Question: I have a tableview which each row has 4 images. I have implemented a share option which will allow the user to select multiple images. How can I add an overlay or some kind of visual effect to show that the image is selected?

I would like to add some overlay to display that an image is selected, but How would this be done without adding a new set of subview for each thumbnail? And once that is done, how would the selection of the new views be linked back to the images behind them so that they can be added to an array?
Or is there an easier way to do this?
Thanks
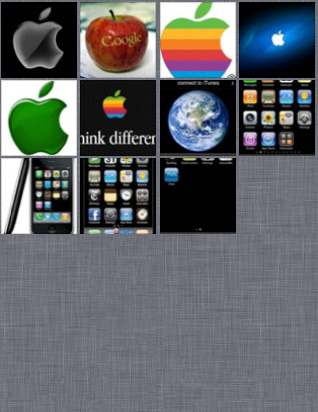
Answer: Depending on how you're implementing this grid view, it might make sense to track all of the selecting and deselecting at that level.
As for the overlay, the quick and dirty way is to subclass UIImageView, add a BOOL property called 'selected'. Then you can override the setter for 'selected' and handle showing or hiding your overlay view.
Here's how I would setup my subclass. First the interface:
'''
@interface SelectableImageView : UIImageView
@property (nonatomic, assign, getter = isSelected) BOOL selected;
@end
'''
and the implementation...
'''
@interface SelectableImageView ()
@property (nonatomic, retain) UIView *overlayView;
@end
@implementation SelectableImageView
@synthesize selected;
@synthesize overlayView;
- (id)initWithFrame:(CGRect)frame
{
if (self = [super initWithFrame:frame])
{
overlayView = [[UIView alloc] initWithFrame:frame];
overlayView.backgroundColor = [UIColor colorWithWhite:0.0 alpha:0.75];
overlayView.hidden = YES;
[self addSubview:overlayView];
}
return self;
}
- (void)setSelected:(BOOL)flag
{
selected = flag;
self.overlayView.hidden = !flag;
}
- (void)dealloc
{
[overlayView release], self.overlayView = nil;
[super dealloc];
}
@end
'''